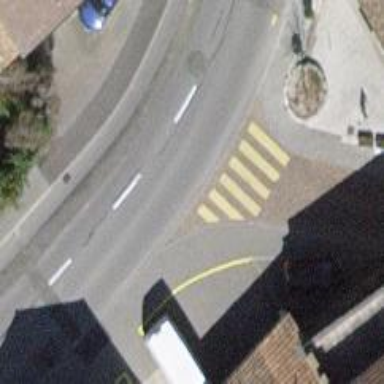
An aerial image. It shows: Uncontrolled zebra crossing with notable zebra markings.